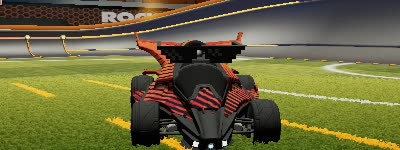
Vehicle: aftershock